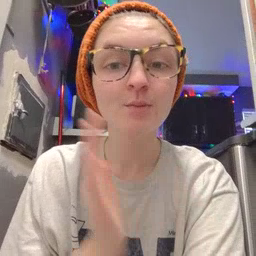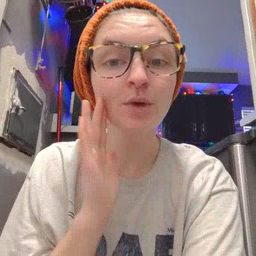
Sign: will